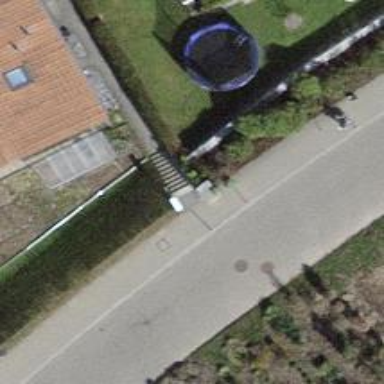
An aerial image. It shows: Road with steps.